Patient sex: M
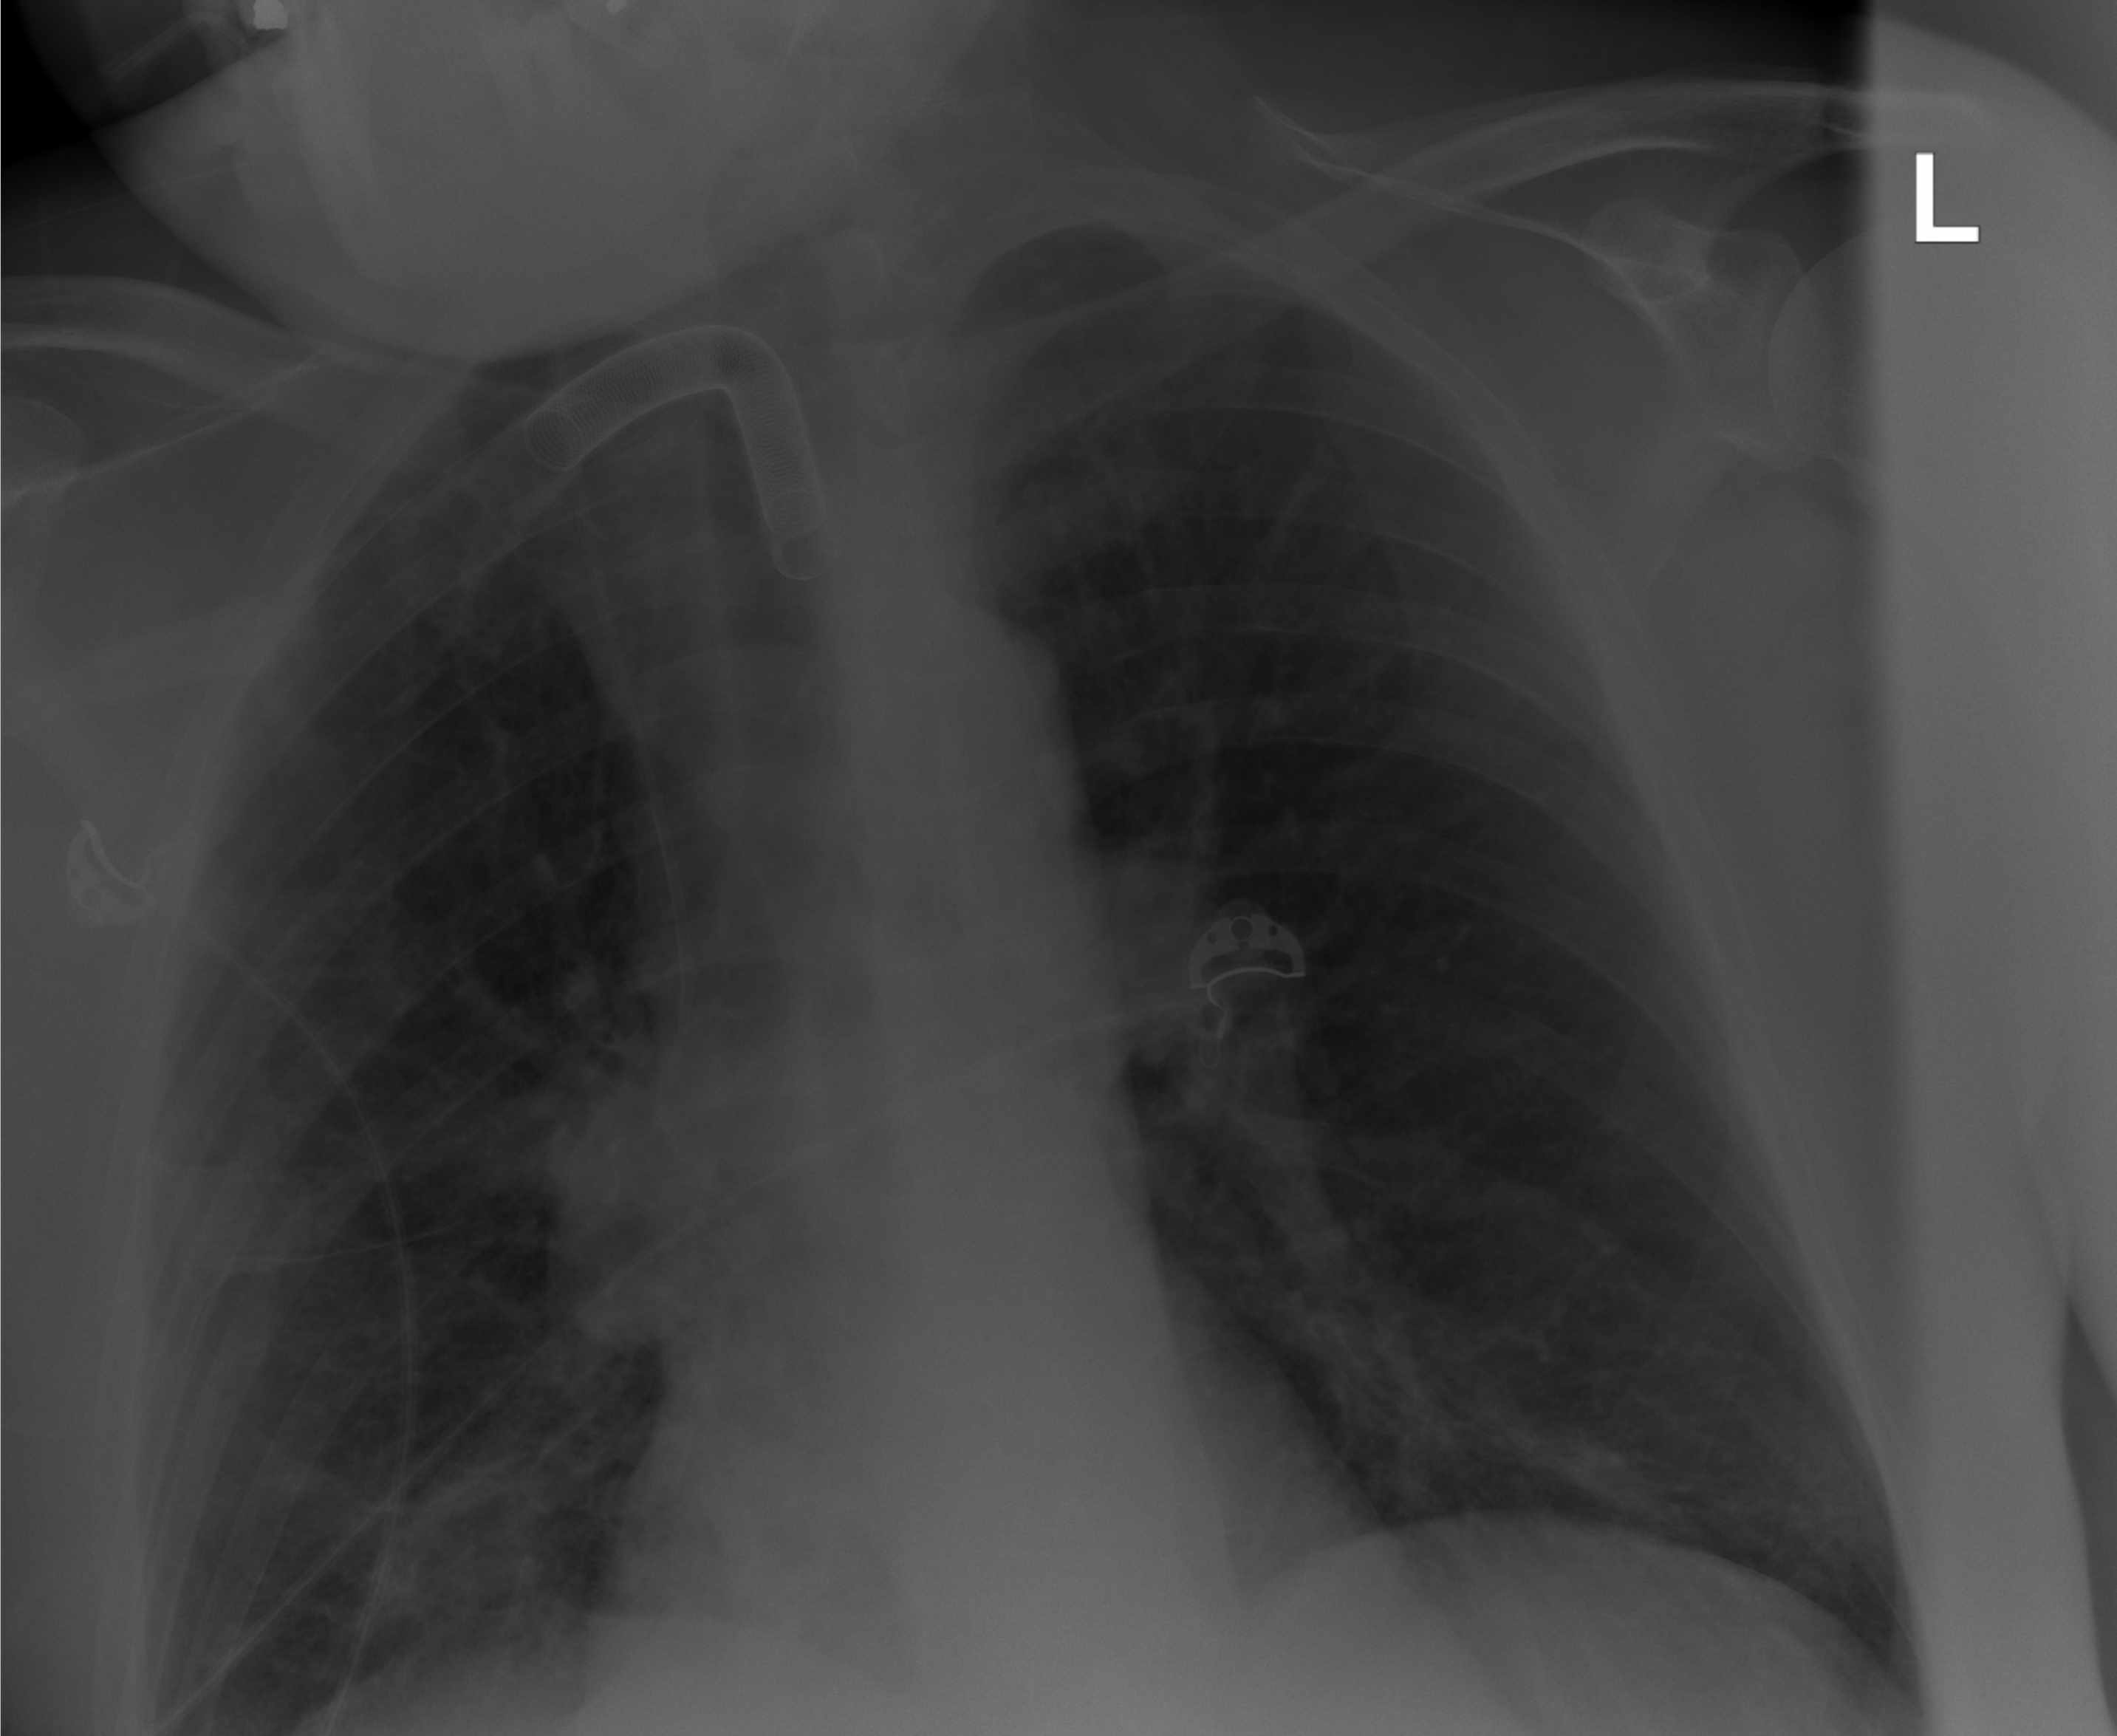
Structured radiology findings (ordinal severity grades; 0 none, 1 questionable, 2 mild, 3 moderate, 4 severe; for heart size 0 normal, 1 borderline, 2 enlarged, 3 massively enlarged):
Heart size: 0
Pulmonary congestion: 0
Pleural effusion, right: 1
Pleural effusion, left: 0
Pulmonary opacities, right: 2
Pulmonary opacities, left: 1
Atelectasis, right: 1
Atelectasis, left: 0